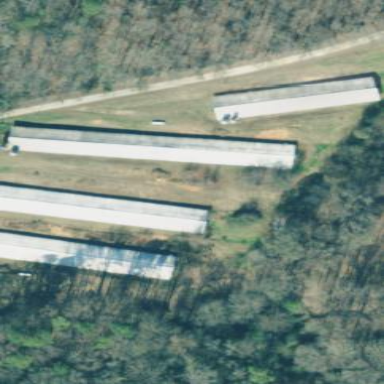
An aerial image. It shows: Poultry farmyard.